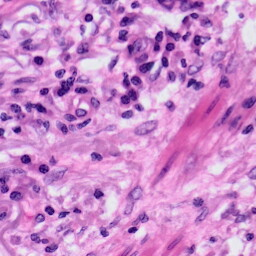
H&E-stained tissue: Skin